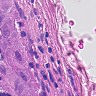
Metastatic tissue present: yes